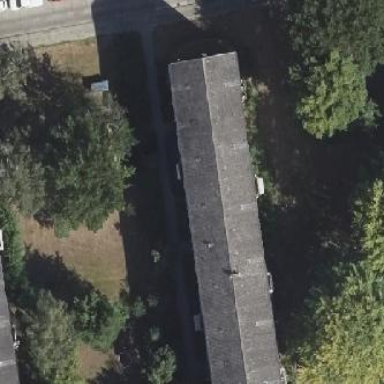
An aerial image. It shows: Gabled roof on building that houses apartments.